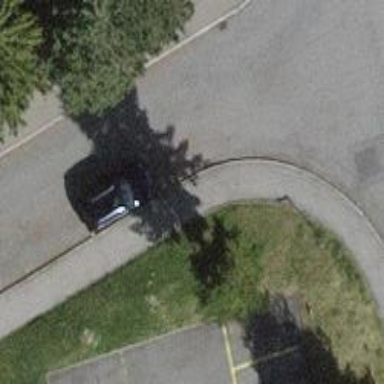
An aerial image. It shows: Kerb barrier.